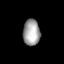
Tissue: lung
Cell type: Endothelial cells
Senescence score: 0.6419
Nuclear area (px): 436
Mean DAPI intensity: 161.489